Field crop: maize
Growth stage: 2
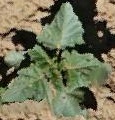
Species: datura